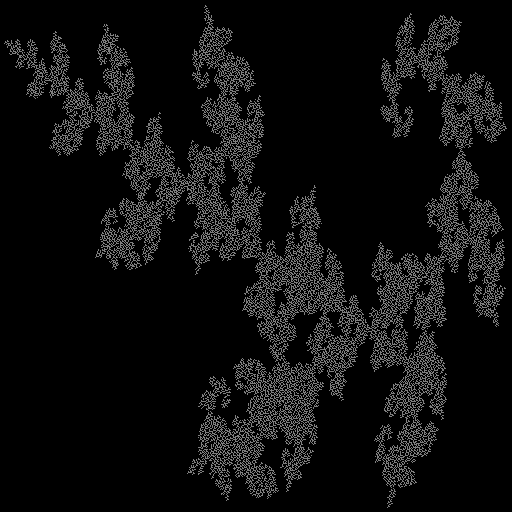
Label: a2